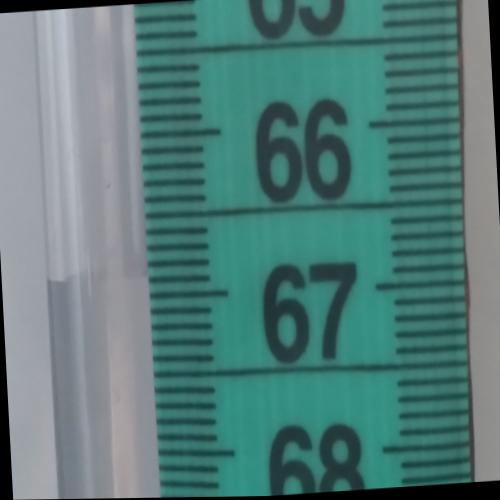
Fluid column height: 66.9 cm